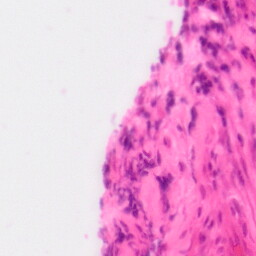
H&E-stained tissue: Colon